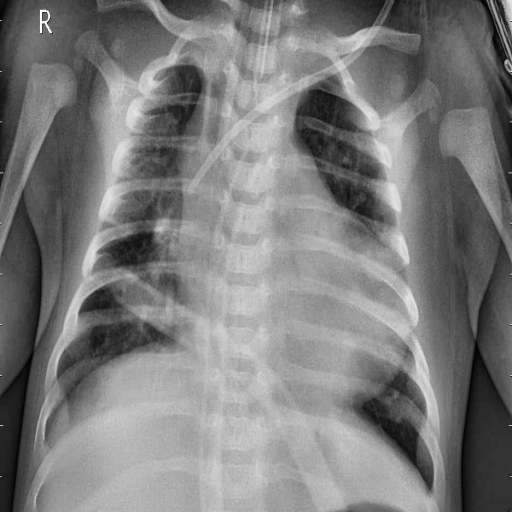
Finding: PNEUMONIA